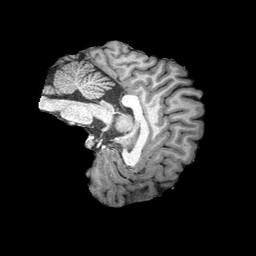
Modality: T1w
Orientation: sagittal
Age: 18
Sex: male